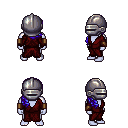
a pixel art fantasy rpg character, male body template, dark elf, purple skin, red robe, metal pants, blue right-swept hairstyle, metal helm, leather bracers, four views (front, back, left, right), 2x2 character sprite sheet, small pixel art, hard edges, no anti-aliasing